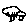
Label: car